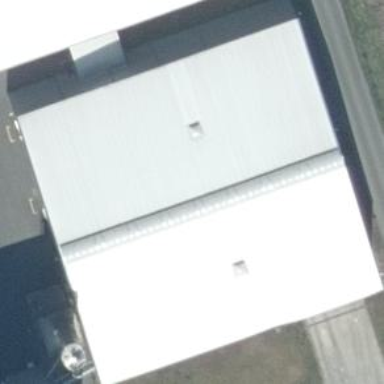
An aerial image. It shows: Commercial building.